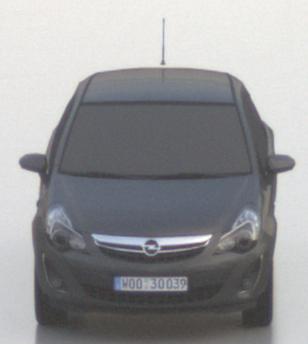
Make: Opel
Model: Corsa 1.2
Detailed model: Corsa (D)
Model produced from: 2011/01
Model produced until: 2014/08
Doors: 3
Color: gray
Road condition: wet road
Daytime: sunrise or sunset
Contrast: low contrast